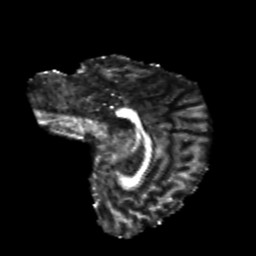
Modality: FA
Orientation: sagittal
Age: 23
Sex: female
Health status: healthy
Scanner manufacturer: philips
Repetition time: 7.391 s
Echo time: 0.08599 s